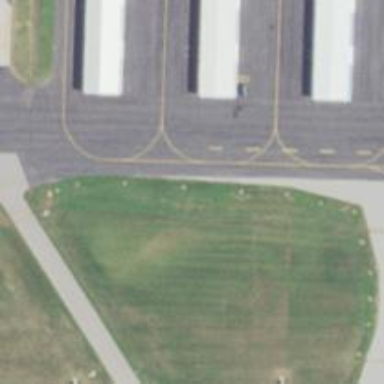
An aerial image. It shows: View of taxiway at the airport.